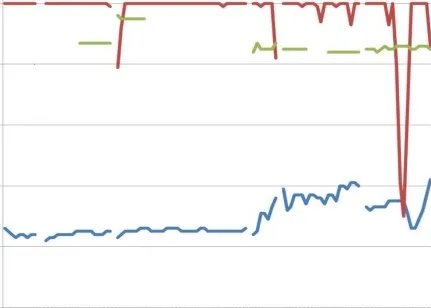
Case 3. X-axis representing time in 16 sec intervals;. upper line (red): CO2 (mmHg); middle line (green): Resp (br/m); lower line (blue): SpO2 (%).
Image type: chart (chart)